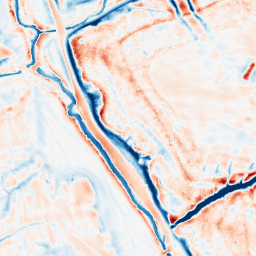
Category: edge_preserving
Decomposition family: bilateral
Decomposition parameters: d: 21
sigma_color: 100
sigma_space: 75
Upsampling method: cubic_catmull_rom
Upsampling parameters: scale: 8
Upsampling scale: 8